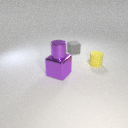
large purple metal cube below small purple metal cylinder